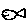
Label: fish